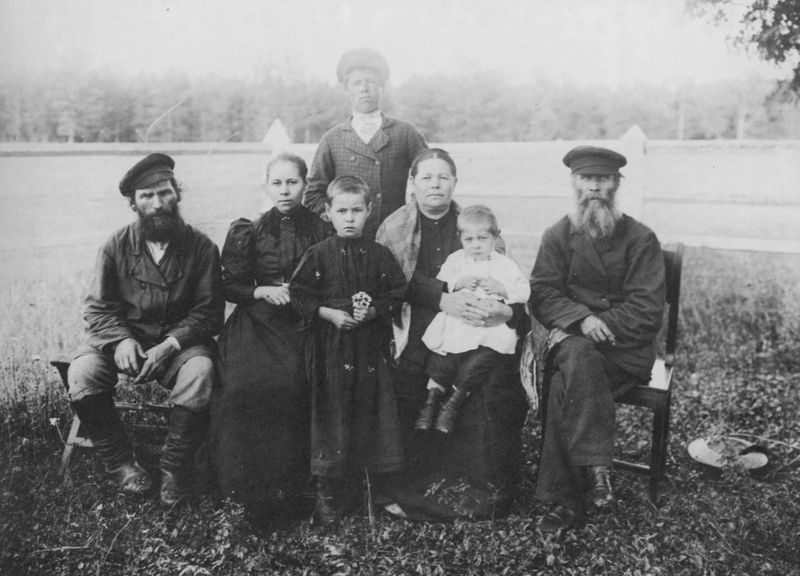
Titel: Russische Siedler in Sibirien um die Jahrhundertwende
Künstler: Russischer Photograph
Standort: Helsinki
Institution: Suomen Kansallismuseo
Schlagwörter: baum, blätter, laub, mann, weiß, bäume, frauen, landschaft, mädchen, sitzen, blumen, frau, grau, hintergrund, hut, kleid, männer, schwarz, stuhl, stühle, gras, wiese, zaun, alt, bart, kappe, mütze, portrait, porträt, feld, mantel, familie, familienporträt, kind, mutter, vater, blatt, wald, bauern, kinder, jungen, russland, baby, bank, junge, schoß, foto, fotografie, stiefel, schwester, gänseblümchen, oma, opa, august, sander, august sander